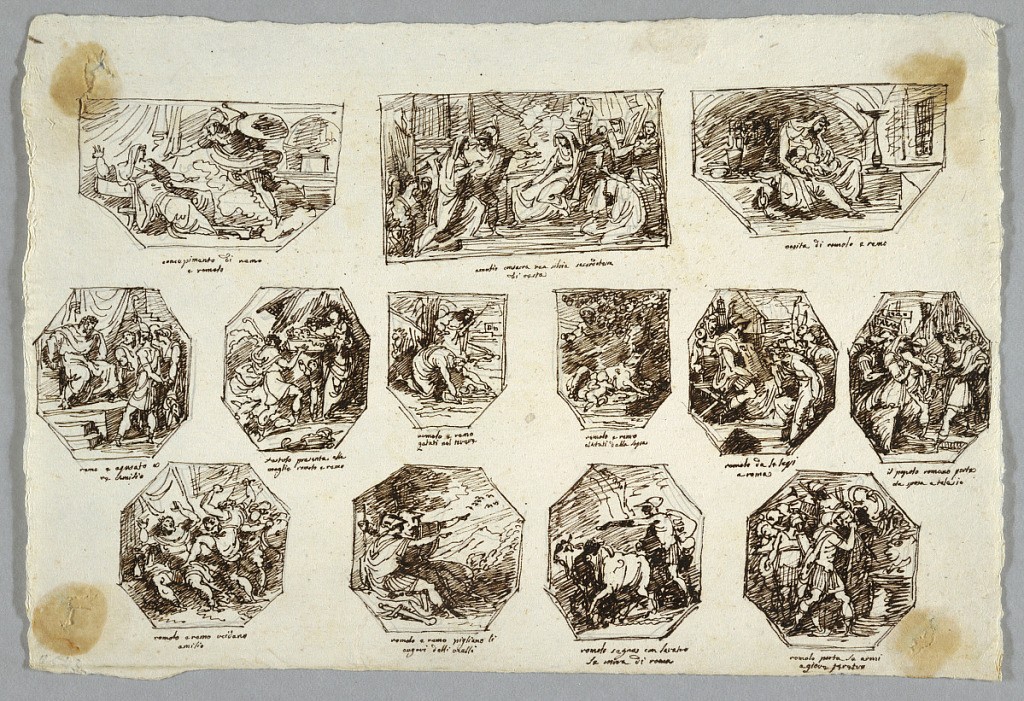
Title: Romulus and Remus, Thirteen Paintings for the Sala delle Origini di Roma, Faenza
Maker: Felice Giani, Italian, 1758–1823
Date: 1803
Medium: Pen and brown ink, brush and brown wash over traces of graphite on cream laid paper
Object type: Drawing
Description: Horizontal rectangle. Top row, left: a hexagon; the conception of Romulus and Remus. Mars descends upon a cloud to Rhea Silvia, who is seated upon a chair in front of a temple or inside it. Center: an oblong: Amulius consecrates Silvia as a priestess of Vesta. The pair ascends the steps of the platform in the temple of Vesta, upon which a priestess is seated before an altar. Veiled Vestals kneel in the right foreground. Attendants of the temple are shown in the right rear, at left the crowd. Right: a hexagon: Silvia with the twins, in prison. Silvia is seated, with the twins in her lap. Second row: two octagons: 1) Remus accused as a robber by shepherds before Amulius The King is enthroned, at left. He looks at the fettered youth. The shepherds are in the right rear. 2) Faustulus brings Romulus and Remus to his wife Acca Larentia. He offers the basket with the babies to his ???